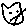
Label: cat